Question: I currently use #Slack and I find its auto complete functionality very refreshing, as I am able to type in '#' and it will return a list of available commands, as well as me typing '@' and it will return a list of available users for me to notify.
So I was wondering what auto complete libraries there are out there that allow contextual auto completion rather than it just being the first letters entered. Here is an example of what I mean:

I know that there is jquery ui autocomplete, but could not find much resource on how to get it to act contextual rather than just on first entry and a search for contextual autocomplete does not bring back much results. I know stackoverflow does something similar for its tags so it may just be the correct terminology for this behaviour that I need to constrain my search, but if anyone can point me in the direction of some way to achieve this functionality without hand rolling it, I would be very happy :)
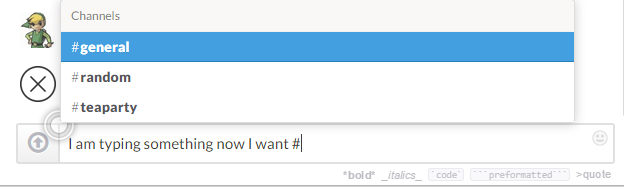
Answer: So far this to be the closest thing I can find:
<URL>
And also it appears that 'autosuggest' is also a thing, so that may be more inline with what I am after, I will not accept this answer in the hope that someone else can point me at a library or even tell me what library #Slack uses to achieve its functionality.
As I already have 3 people wanting to close the question I will assume this will crash and burn in about 5 minutes so incase anyone else is a bit confused as to what you should be looking for here was the only other useful SO article I found relating to this topic.
<URL>
== UPDATE ==
In the end I finally found: <URL> which fits my scenario perfectly and seems maintained, so this would be the one I would opt for.